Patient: sex M, age 46
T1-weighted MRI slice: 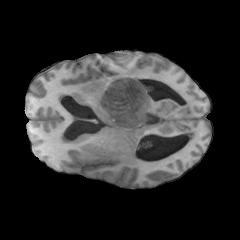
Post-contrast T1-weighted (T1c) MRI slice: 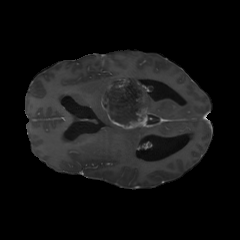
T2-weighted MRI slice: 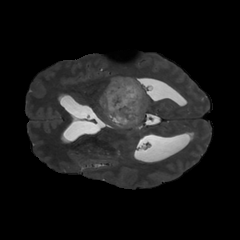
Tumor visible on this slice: yes
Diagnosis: Glioblastoma, IDH-wildtype
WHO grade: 4